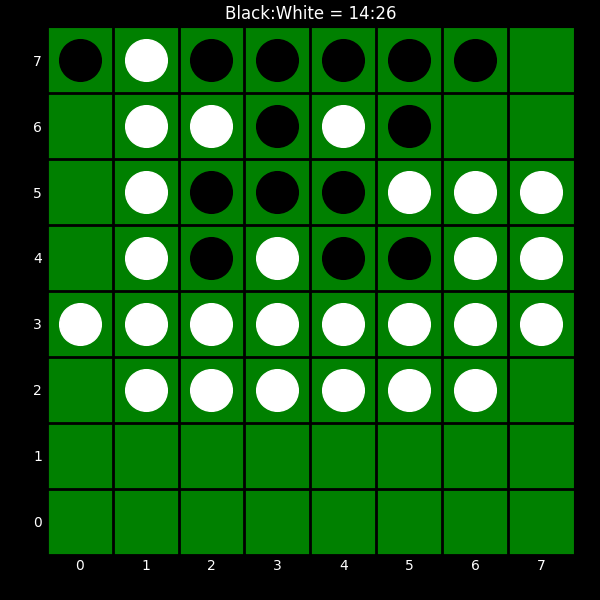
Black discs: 14
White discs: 26